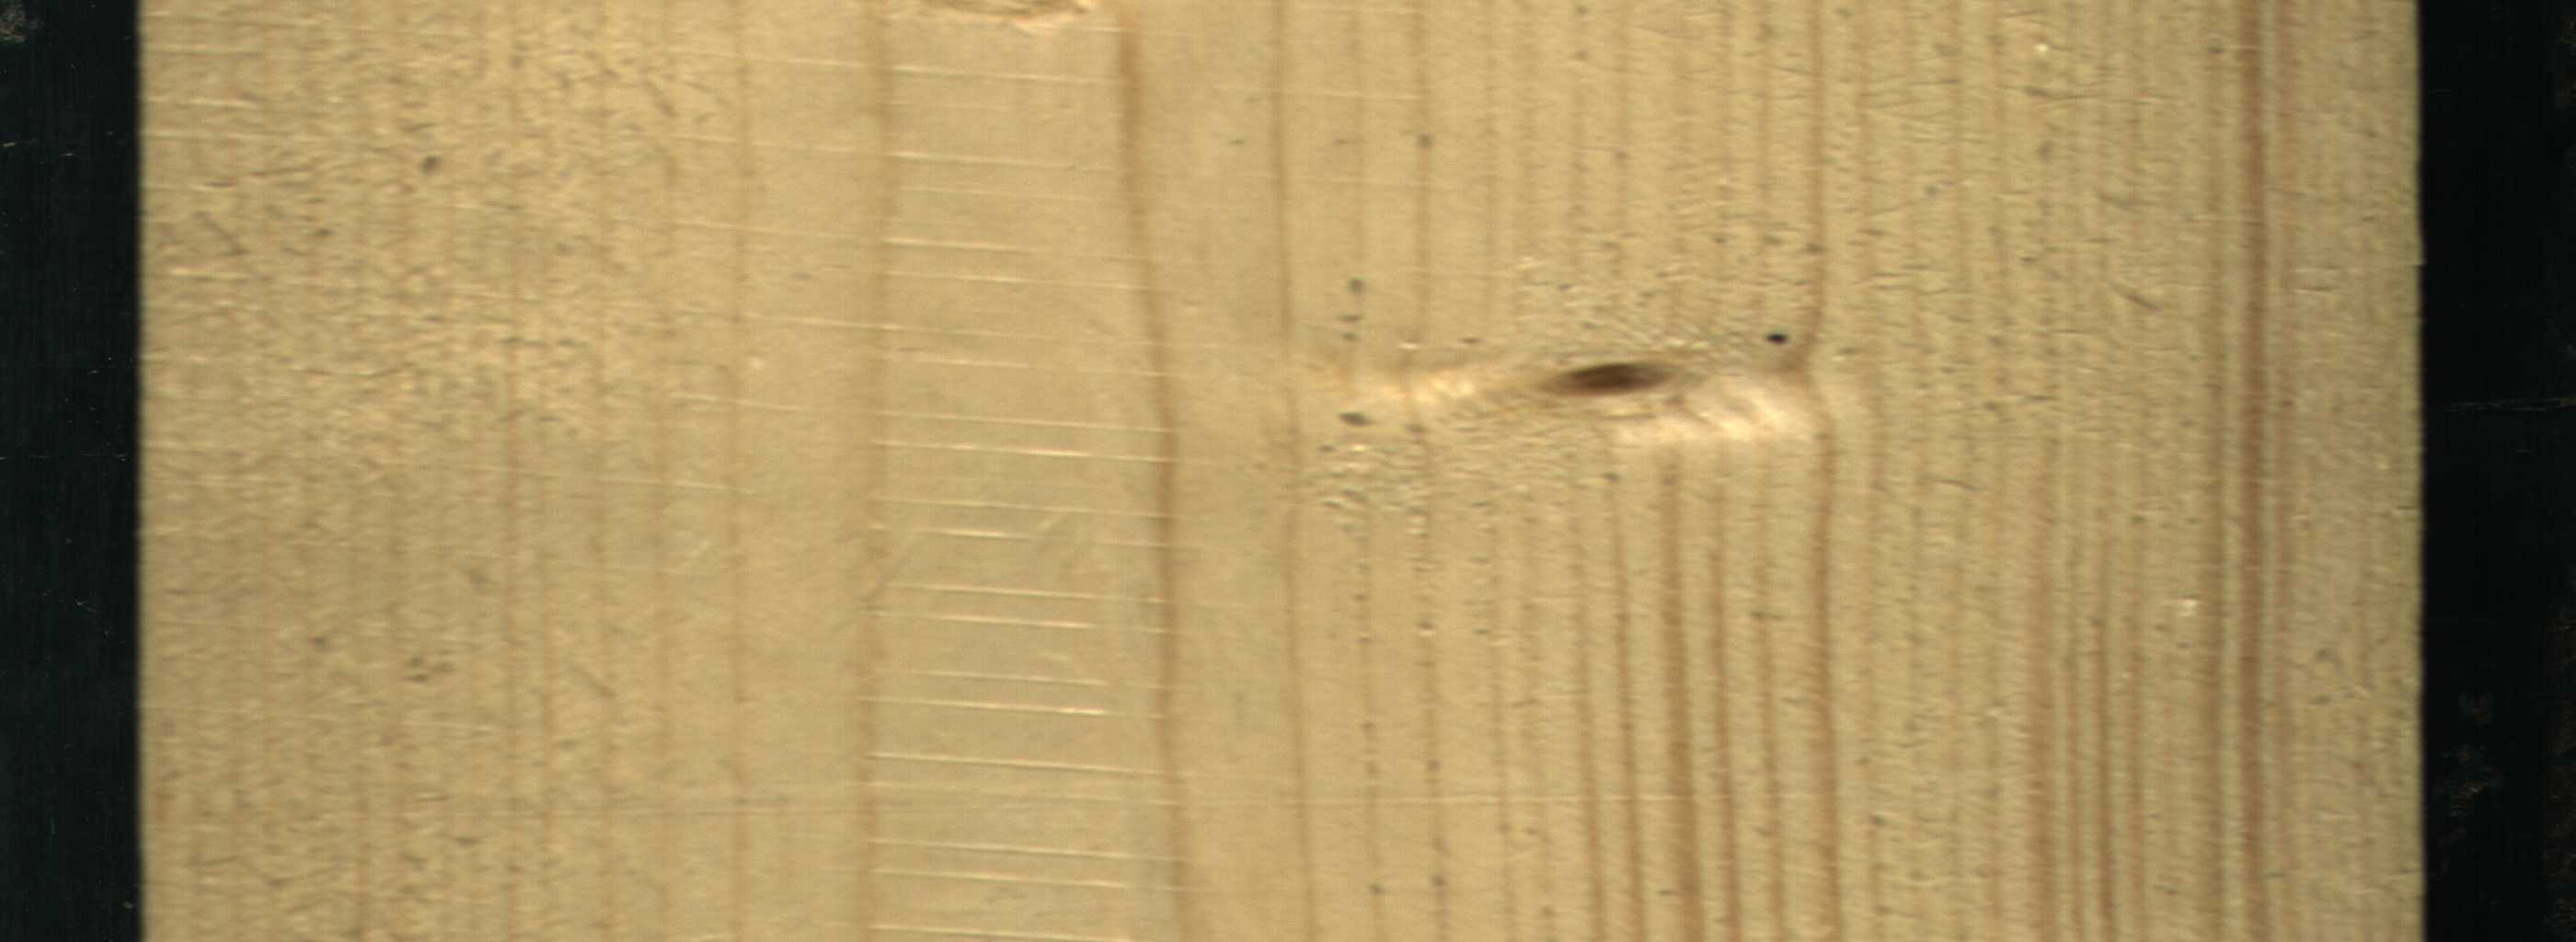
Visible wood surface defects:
Live_Knot